Question: Hello is have a question for a school assignment i need to :
Read a round number, and with the internal binaire code with bit 0 on the right and bit 7 on the left.
Now i need to change:
bit 0 with bit 7
bit 1 with bit 6
bit 2 with bit 5
bit 3 with bit 4
by example :
if i use hex F703 becomes F7C0
because 03 = <PHONE> and C0 = <PHONE>
(only the right byte (8 bits) need to be switched.
The lession was about bitmanipulation but i can't find a way to make it correct for al the 16 hexnumbers.

I'am puzzling for a wile now,
i am thinking for using a array for this problem or can someone say that i can be done with only bitwise ^,&,~,<<,>>, opertors ???
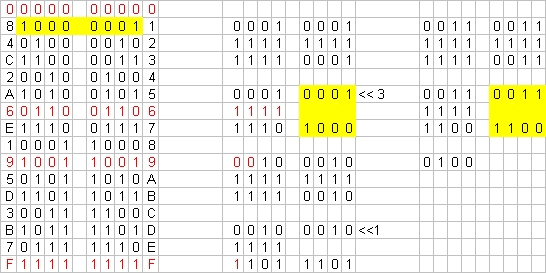
Answer: Study the following two functions:
'''
bool GetBit(int value, int bit_position)
{
return value & (1 << bit_position);
}
void SetBit(int& value, int bit_position, bool new_bit_value)
{
if (new_bit_value)
value |= (1 << bit_position);
else
value &= ~(1 << bit_position);
}
'''
So now we can read and write arbitrary bits just like an array.
'''
1 << N
'''
gives you:
'''
000...<PHONE>...000
'''
Where the 1 is in the Nth position.
So
'''
1 << 0 == 0000...<PHONE>
1 << 1 == 0000...<PHONE>
1 << 2 == 0000...<PHONE>
1 << 3 == 0000...<PHONE>
...
'''
and so on.
Now what happens if I BINARY AND one of the above numbers with some other number Y?
'''
X = 1 << N
Z = X & Y
'''
What is Z going to look like? Well every bit apart from the Nth is definately going to be 0 isnt it? because those bits are 0 in X.
What will the Nth bit of Z be? It depends on the value of the Nth bit of Y doesn't it? So under what circumstances is Z zero? Precisely when the Nth bit of Y is 0. So by converting Z to a bool we can seperate out the value of the Nth bit of Y. Take another look at the GetBit function above, this is exactly what it is doing.
Now thats reading bits, how do we set a bit? Well if we want to set a bit on we can use BINARY OR with one of the (1 << N) numbers from above:
'''
X = 1 << N
Z = Y | X
'''
What is Z going to be here? Well every bit is going to be the same as Y except the Nth right? And the Nth bit is always going to be 1. So we have set the Nth bit on.
What about setting a bit to zero? What we want to do is take a number like <PHONE> where just the Nth bit is off and then use BINARY AND. To get such a number we just use BINARY NOT:
'''
X = 1 << N // 000010000
W = ~X // 111101111
Z = W & Y
'''
So all the bits in Z apart from the Nth will be copies of Y. The Nth will always be off. So we have effectively set the Nth bit to 0.
Using the above two techniques is how we have implemented SetBit.
So now we can read and write arbitrary bits. Now we can reverse the bits of the number just like it was an array:
'''
int ReverseBits(int input)
{
int output = 0;
for (int i = 0; i < N; i++)
{
bool bit = GetBit(input, i); // read ith bit
SetBit(output, N-i-1, bit); // write (N-i-1)th bit
}
return output;
}
'''
Please make sure you understand all this. Once you have understood this all, please close the page and implement and test them without looking at it.
If you enjoyed this than try some of these:
<URL>
And/or get this book:
<URL>